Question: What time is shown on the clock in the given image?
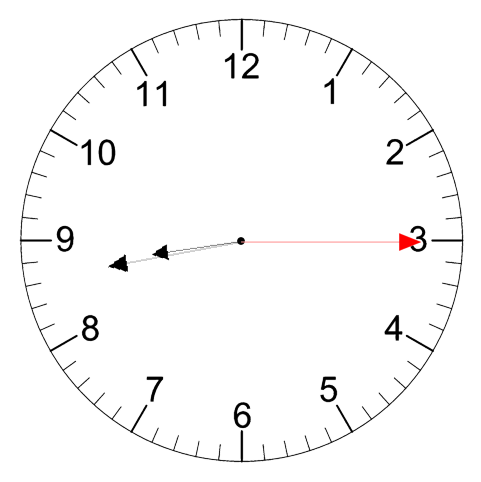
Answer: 08:43:15